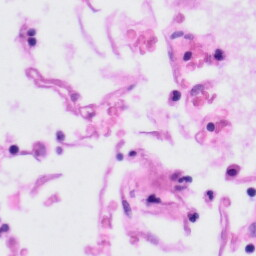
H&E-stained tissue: Tonsil